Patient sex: F
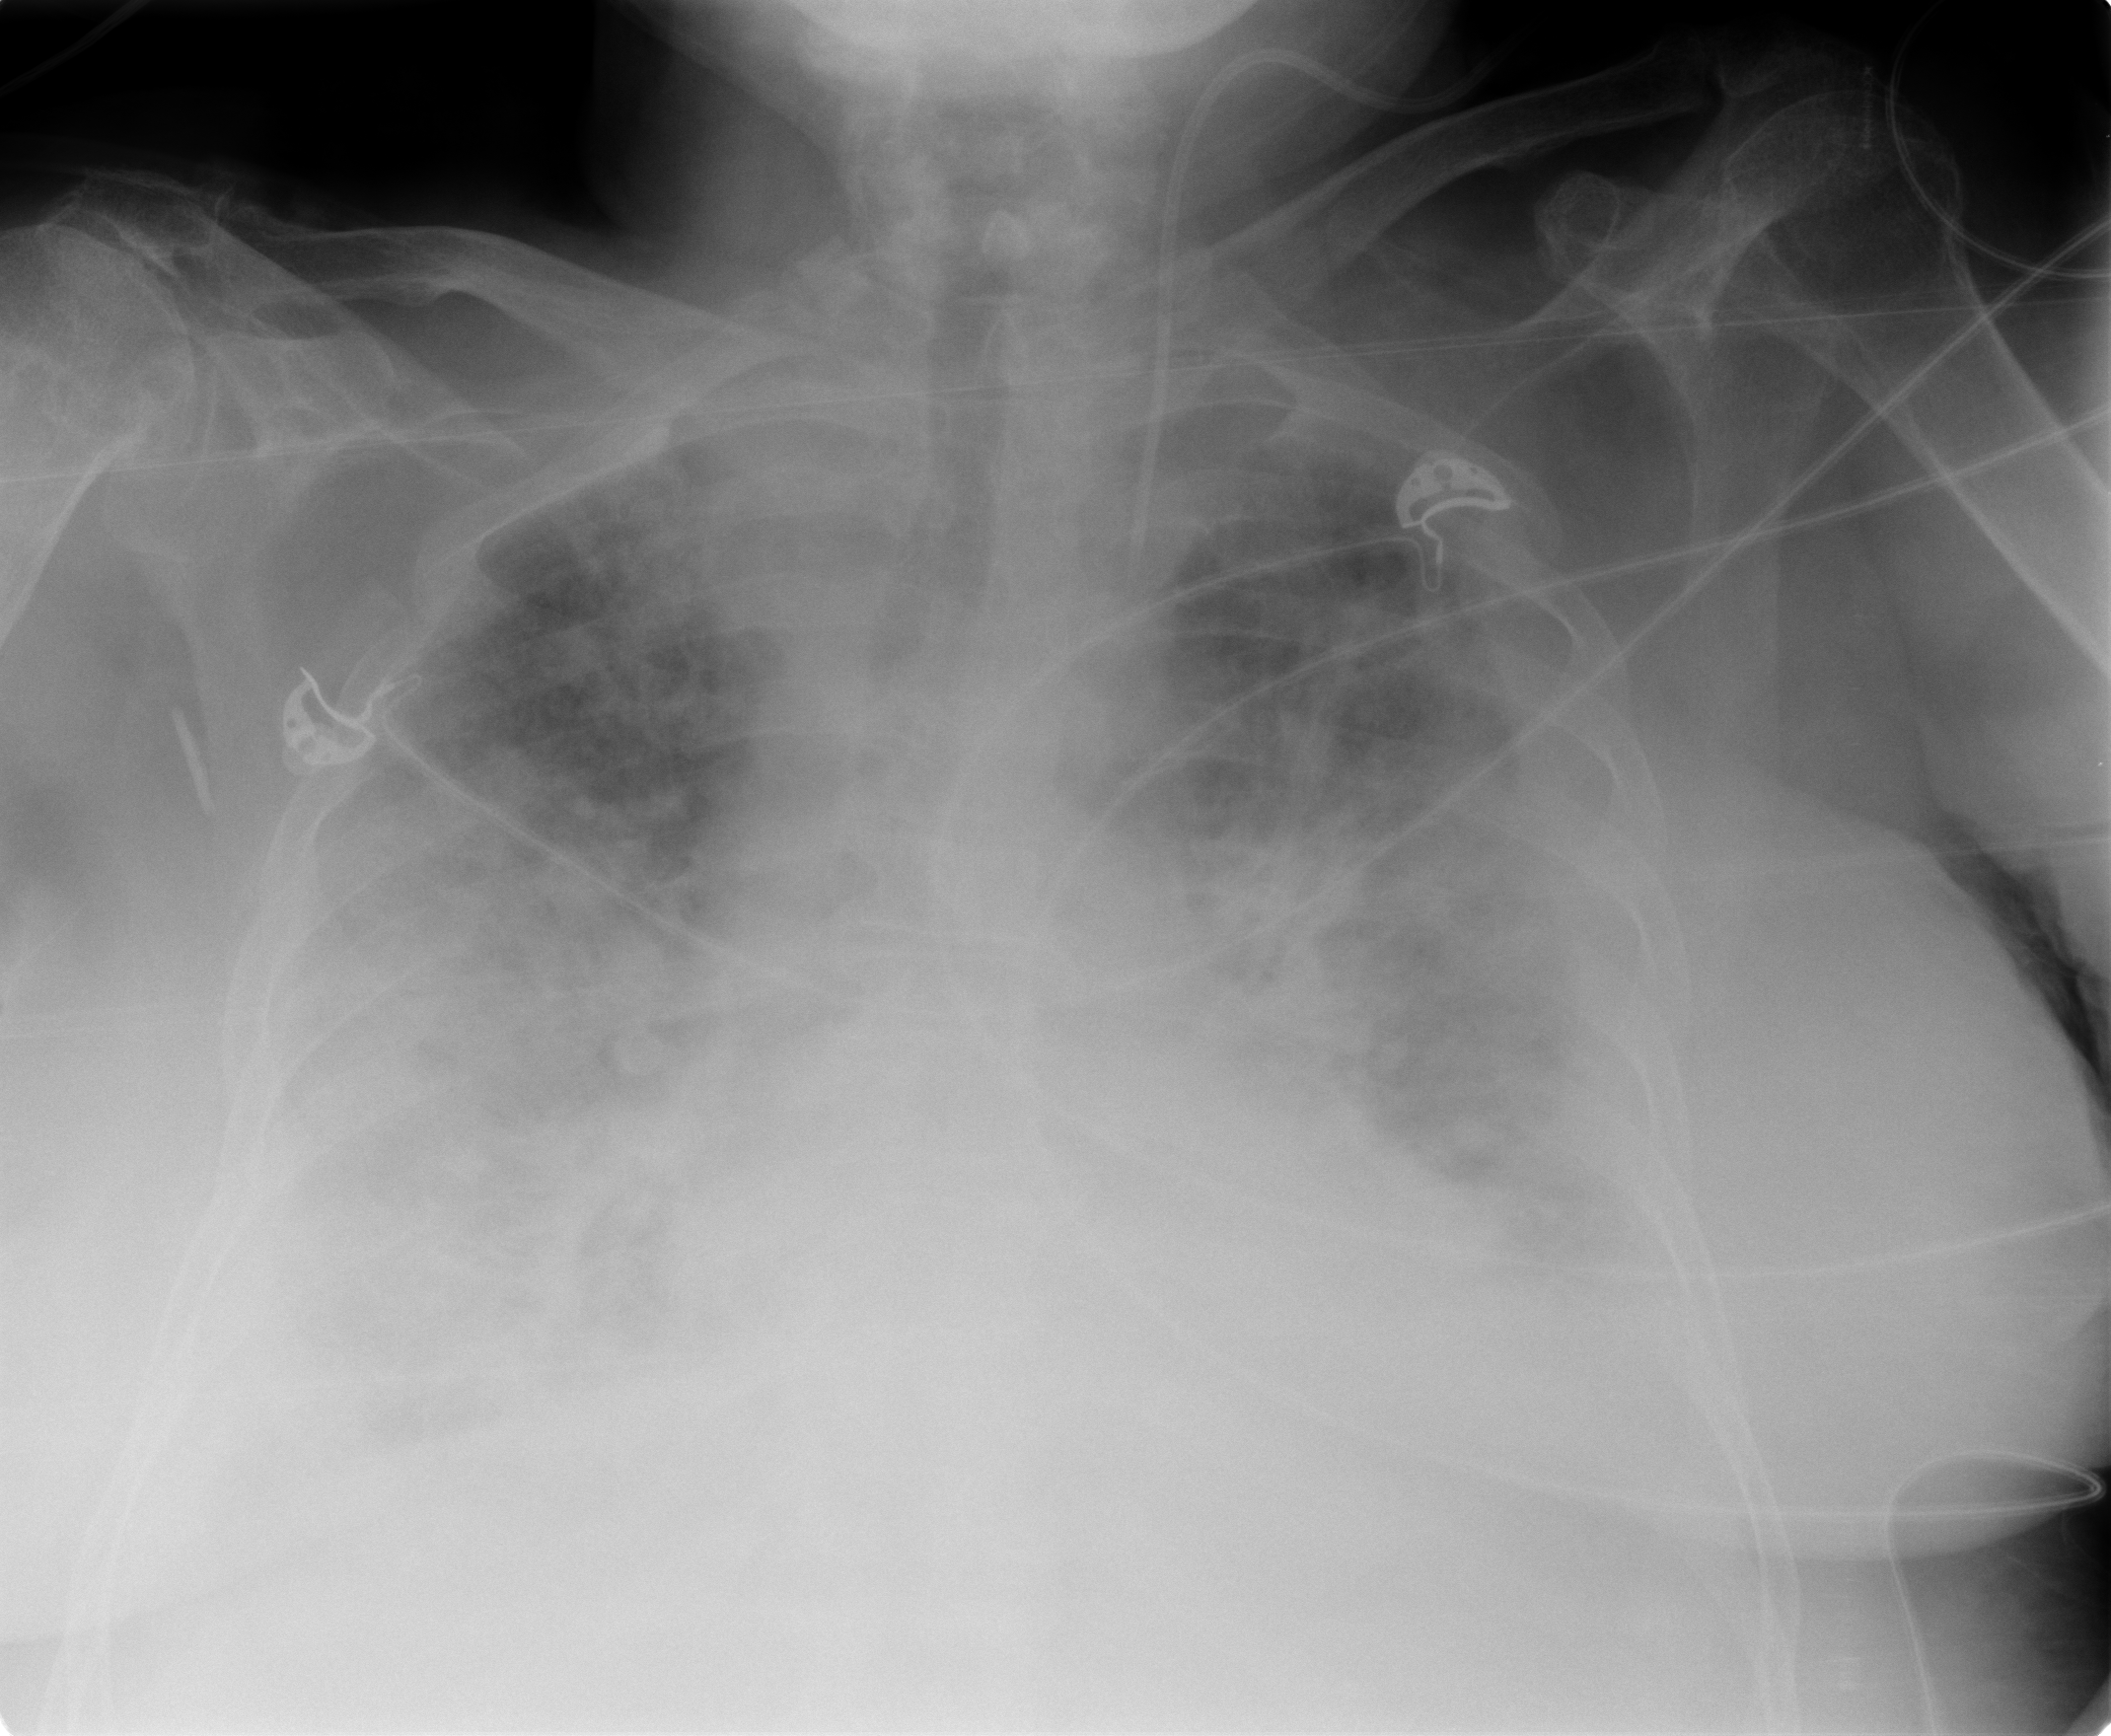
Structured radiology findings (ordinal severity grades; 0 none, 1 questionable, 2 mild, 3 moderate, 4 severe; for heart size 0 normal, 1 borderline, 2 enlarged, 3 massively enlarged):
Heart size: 1
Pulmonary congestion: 3
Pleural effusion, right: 2
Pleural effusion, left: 2
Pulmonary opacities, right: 3
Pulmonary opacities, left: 3
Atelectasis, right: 3
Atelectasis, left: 3